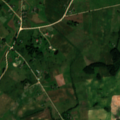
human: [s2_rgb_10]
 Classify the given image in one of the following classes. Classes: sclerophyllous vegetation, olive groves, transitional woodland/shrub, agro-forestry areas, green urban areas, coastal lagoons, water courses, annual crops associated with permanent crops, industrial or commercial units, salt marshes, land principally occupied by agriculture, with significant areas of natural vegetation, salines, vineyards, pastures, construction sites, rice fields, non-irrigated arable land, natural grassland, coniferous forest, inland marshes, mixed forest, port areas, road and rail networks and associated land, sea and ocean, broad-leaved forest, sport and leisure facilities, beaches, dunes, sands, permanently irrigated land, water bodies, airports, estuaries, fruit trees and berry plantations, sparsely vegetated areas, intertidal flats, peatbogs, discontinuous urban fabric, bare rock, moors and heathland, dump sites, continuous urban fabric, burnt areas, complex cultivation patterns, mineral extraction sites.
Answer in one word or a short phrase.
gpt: non-irrigated arable land, pastures, complex cultivation patterns